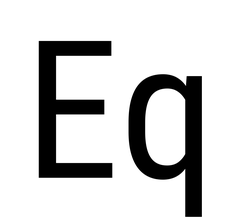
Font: Roboto_Condensed_Regular